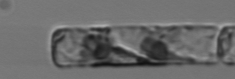
Label: Guinardia_delicatula